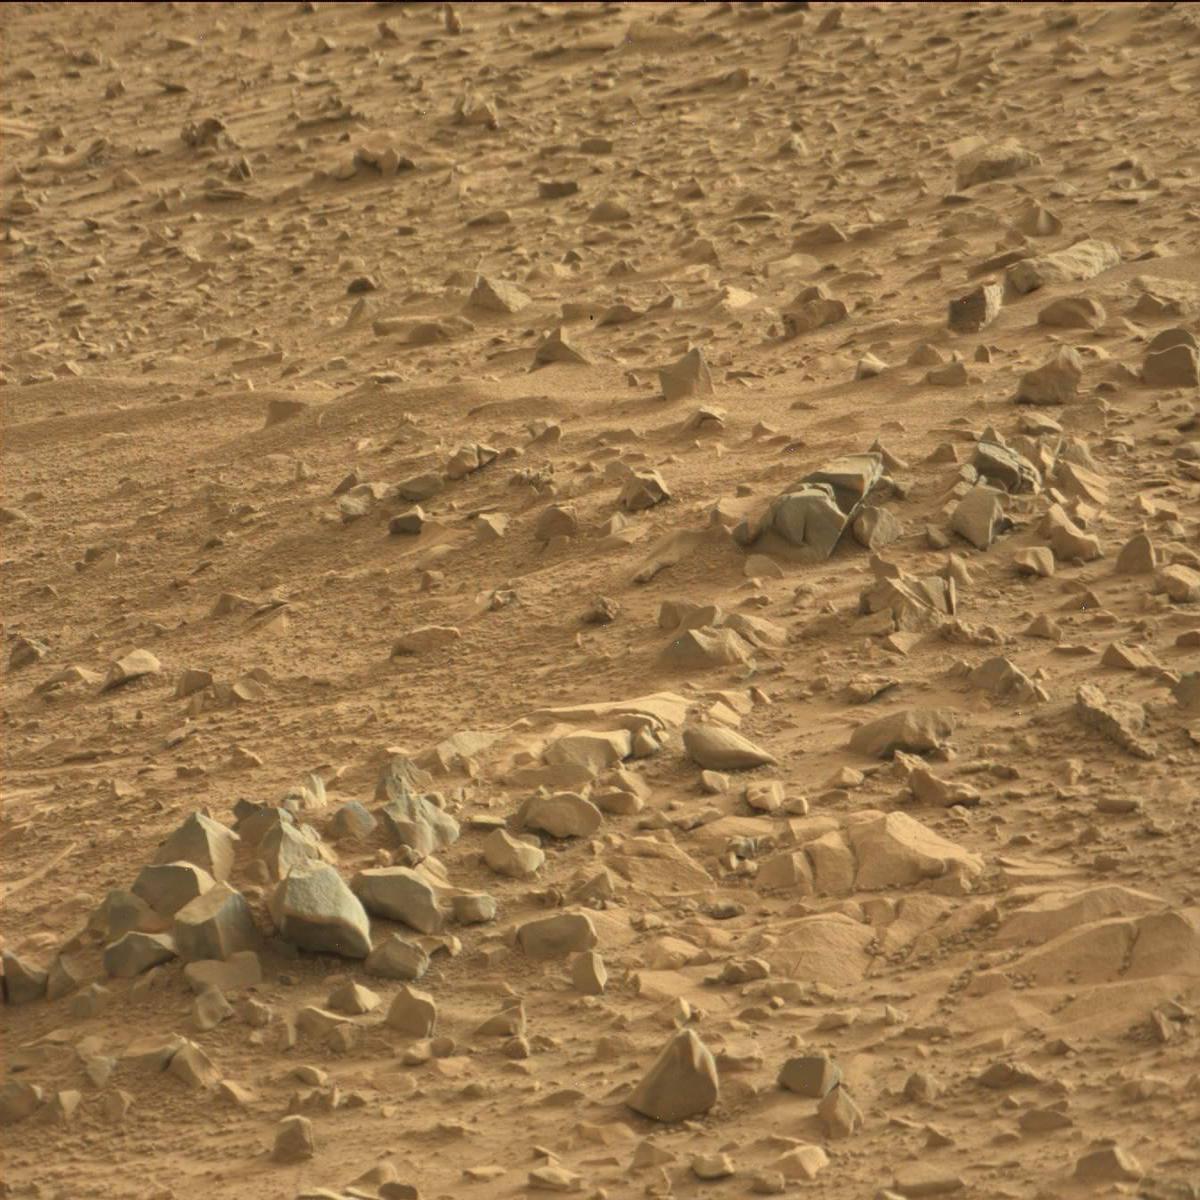
Terrain classes present: Bedrock, Rock, Sand / Soil